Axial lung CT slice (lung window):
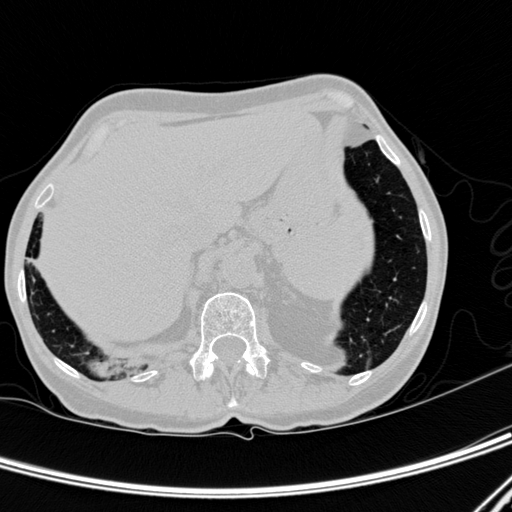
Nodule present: no